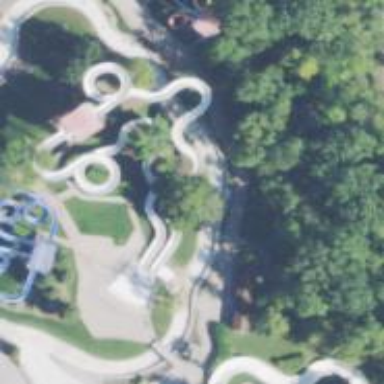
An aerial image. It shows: Bridge leading to water slide attraction.